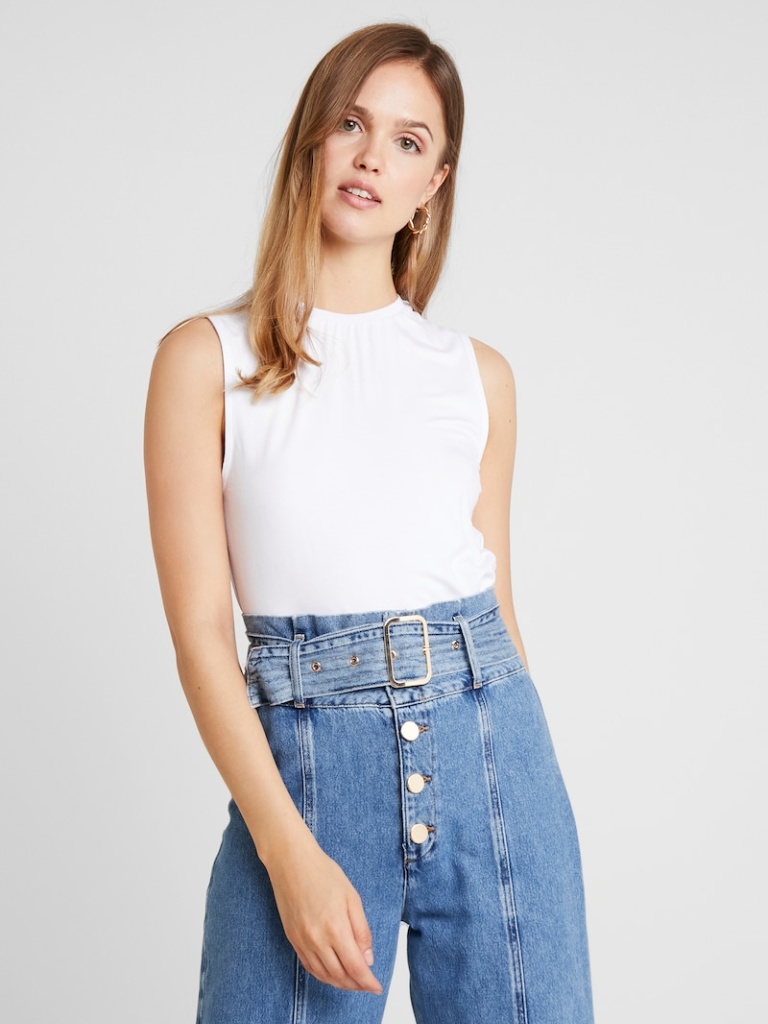
cotton tight sleeveless tunic length Fully Tucked in crew tank